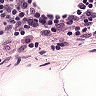
Metastatic tissue present: no